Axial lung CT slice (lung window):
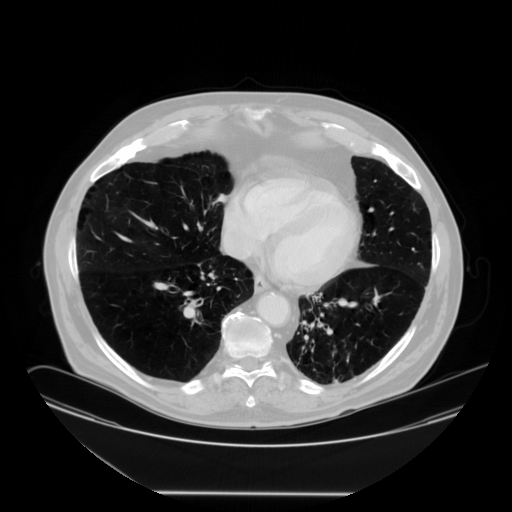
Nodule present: no